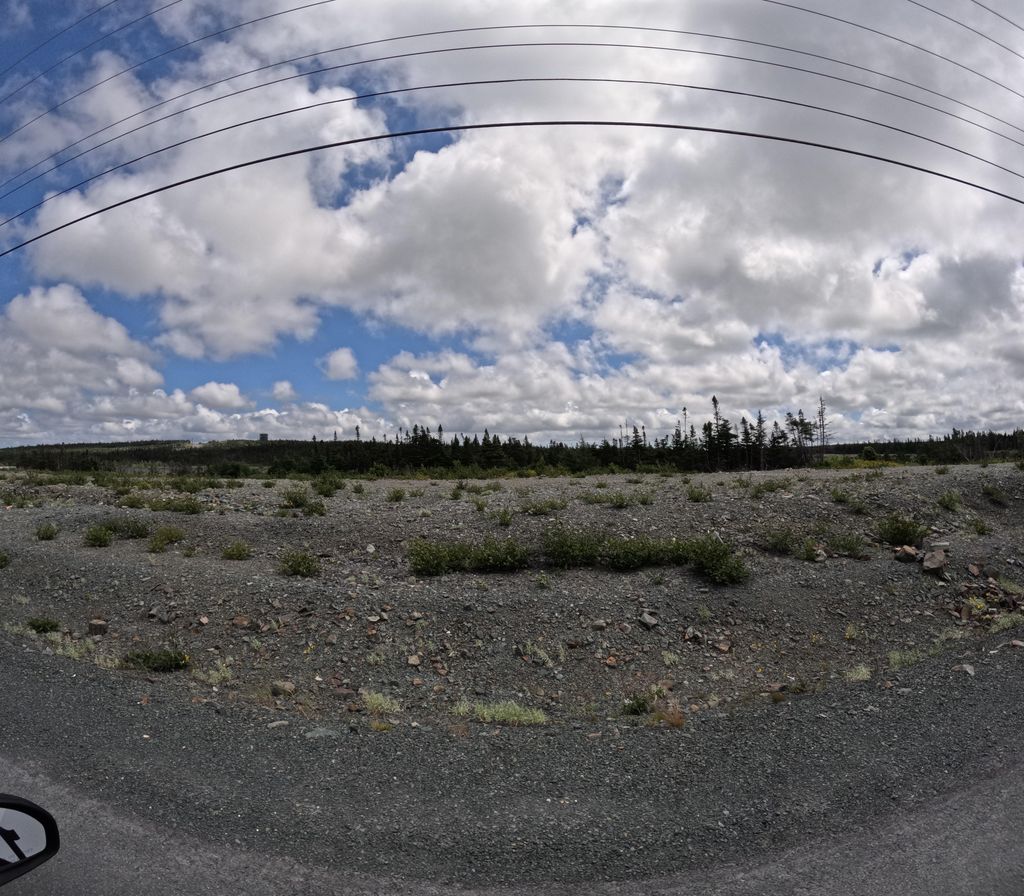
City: st_johns